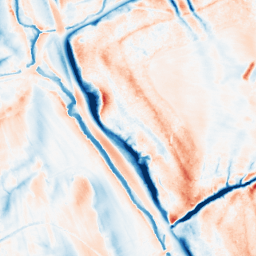
Category: classical
Decomposition family: gaussian_anisotropic
Decomposition parameters: sigma_x: 10
sigma_y: 2
Upsampling method: sinc_hamming
Upsampling parameters: scale: 2
kernel_size: 4
Upsampling scale: 2